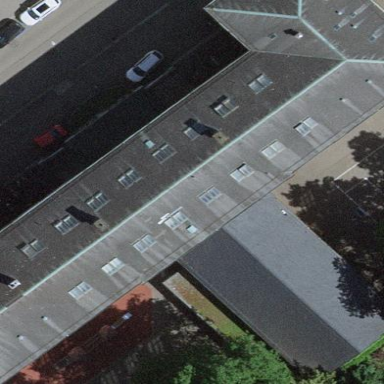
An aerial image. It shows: School building.